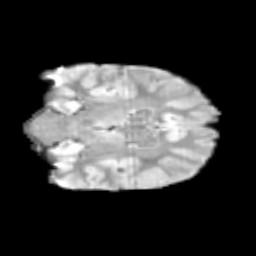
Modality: T2w
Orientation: coronal
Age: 9
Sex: male
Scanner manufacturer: siemens
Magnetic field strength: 3 T
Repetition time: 3.8 s
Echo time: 0.07 s